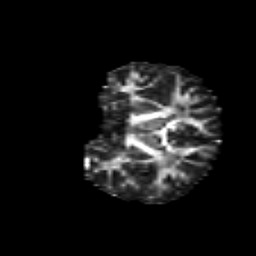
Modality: FA
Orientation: coronal
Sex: male
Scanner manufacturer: siemens
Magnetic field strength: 3 T
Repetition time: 5 s
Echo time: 0.071 s